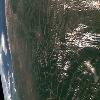
Label: land